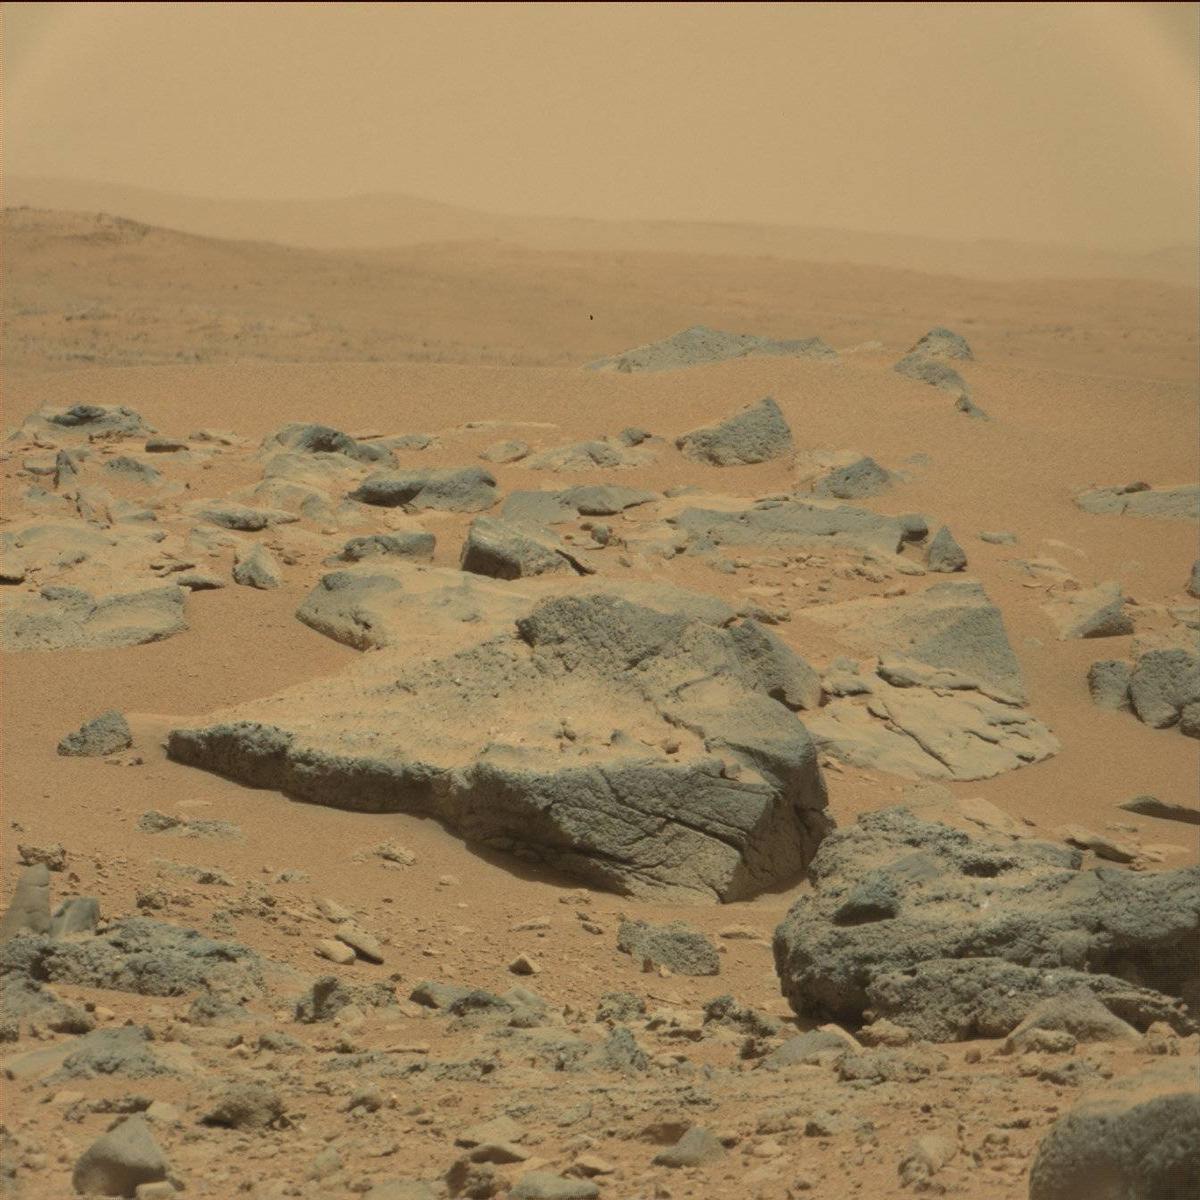
Terrain classes present: Bedrock, Ridge, Rock, Sand / Soil